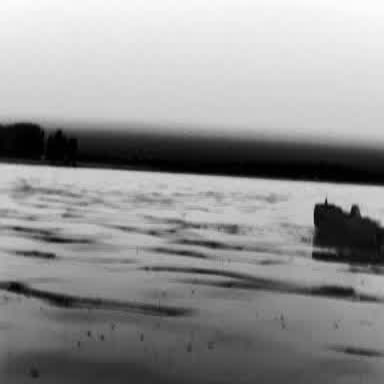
There is a container_ship in the infrared image.